Question: I have been developing apps from the last 3 years, i have placed app icon of exact 72x72 and 48x48 into mdpi and hdpi folders
but still it does not cover the full width and height of the app icon on the screen,
any one guide me what could be the issue(see screenshot with white area around app icon)
any help would be appreciated.

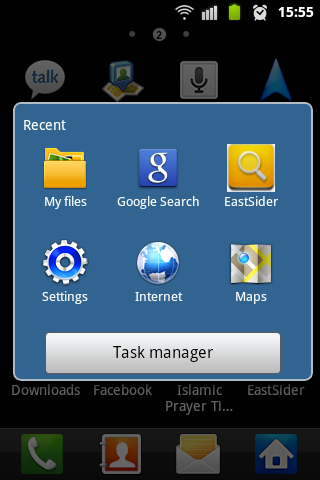
Answer: Thank you for all helping me in this issue:
finally i resolved this issue myself:
actually my app icon was in resolutions 48x48 and 72x72 with transparent background but still it was showing white line around it.
looking into this issue in more detail i got to know that there was 2-3 pixel transparent gap in that icon around it and android was rendering it like a white background around it.
expanding image 100% left,right,top & bottom resolved my problem.